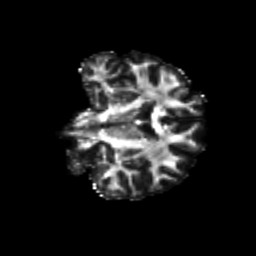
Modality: FA
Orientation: coronal
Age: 26
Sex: female
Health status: healthy
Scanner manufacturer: siemens
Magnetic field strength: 3 T
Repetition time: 8.6 s
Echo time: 0.095 s